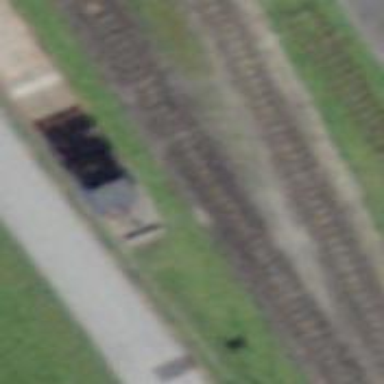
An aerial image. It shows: Railway buffer stop.